Question: I need to make a chart with an optimized axis maximum value.
The current method I have of making charts simply uses the maximum value of all the graphs, then divides it by ten, and uses that as grid lines. I didn't write it.
These graphs have been changed. As soon as I fixed the code, my dynamic graphs started working, making this question nonsensical (because the examples no longer had any errors in them). I've updated these with static images, but some of the answers refrence different values. Keep that in mind.
<URL>
There were between 12003 and 14003 inbound calls so far in February. Informative, but ugly.
I'd like to avoid charts that look like a monkey came up with the -axis numbers.
Using the Google charts API helps a little bit, but it's still not quite what I want.

The numbers are clean, but the top of the y value is always the same as the maximum value on the chart. This chart scales from 0 to 1357. I need to have calculated the proper value of 1400, .
---
I'm throwing in <URL>'s defanition of a 'nice' number here because it explains it so well.
- - - -
## Solution
<URL>
I found the way to get the results that I want using a modified version of Mark Ransom's idea.
Fist, Mark Ransom's code determines the optimum spacing between ticks, when given the number of ticks. Sometimes this number ends up being more than twice what the highest value on the chart is, depending on how many grid lines you want.
What I'm doing is I'm running Mark's code with 5, 6, 7, 8, 9, and 10 grid lines (ticks) to find which of those is the lowest. With a value of 23, the height of the chart goes to 25, with a grid line at 5, 10, 15, 20, and 25. With a value of 26, the chart's height is 30, with grid lines at 5, 10, 15, 20, 25, and 30. It has the same spacing between grid lines, but there are more of them.
So here's the steps to just-about copy what Excel does to make charts all fancy.
1. Temporarily bump up the chart's highest value by about 5% (so that there is always some space between the chart's highest point and the top of the chart area. We want 99.9 to round up to 120)
2. Find the optimum grid line placement for 5, 6, 7, 8, 9, and 10 grid lines.
3. Pick out the lowest of those numbers. Remember the number of grid lines it took to get that value.
4. Now you have the optimum chart height. The lines/bar will never butt up against the top of the chart and you have the optimum number of ticks.
PHP:
'''
function roundUp($maxValue){
$optiMax = $maxValue * 2;
for ($i = 5; $i <= 10; $i++){
$tmpMaxValue = bestTick($maxValue,$i);
if (($optiMax > $tmpMaxValue) and ($tmpMaxValue > ($maxValue + $maxValue * 0.05))){
$optiMax = $tmpMaxValue;
$optiTicks = $i;
}
}
return $optiMax;
}
function bestTick($maxValue, $mostTicks){
$minimum = $maxValue / $mostTicks;
$magnitude = pow(10,floor(log($minimum) / log(10)));
$residual = $minimum / $magnitude;
if ($residual > 5){
$tick = 10 * $magnitude;
} elseif ($residual > 2) {
$tick = 5 * $magnitude;
} elseif ($residual > 1){
$tick = 2 * $magnitude;
} else {
$tick = $magnitude;
}
return ($tick * $mostTicks);
}
'''
Python:
'''
import math
def BestTick(largest, mostticks):
minimum = largest / mostticks
magnitude = 10 ** math.floor(math.log(minimum) / math.log(10))
residual = minimum / magnitude
if residual > 5:
tick = 10 * magnitude
elif residual > 2:
tick = 5 * magnitude
elif residual > 1:
tick = 2 * magnitude
else:
tick = magnitude
return tick
value = int(input(""))
optMax = value * 2
for i in range(5,11):
maxValue = BestTick(value,i) * i
print maxValue
if (optMax > maxValue) and (maxValue > value + (value*.05)):
optMax = maxValue
optTicks = i
print "
Test Value: " + str(value + (value * .05)) + "
Chart Height: " + str(optMax) + " Ticks: " + str(optTicks)
'''
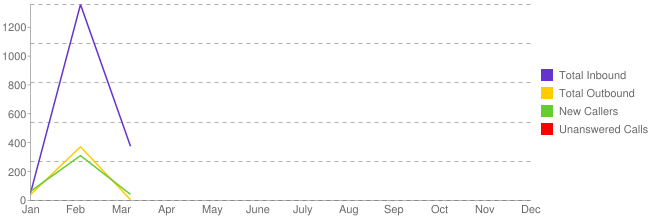
Answer: This is from a previous similar question:
<URL>
> I've done this with kind of a brute
force method. First, figure out the
maximum number of tick marks you can
fit into the space. Divide the total
range of values by the number of
ticks; this is the
spacing of the tick. Now calculate
the floor of the logarithm base 10 to
get the magnitude of the tick, and
divide by this value. You should end
up with something in the range of 1 to
10. Simply choose the round number greater than or equal to the value and
multiply it by the logarithm
calculated earlier. This is your
final tick spacing.Example in Python:
'''
import math
def BestTick(largest, mostticks):
minimum = largest / mostticks
magnitude = 10 ** math.floor(math.log(minimum) / math.log(10))
residual = minimum / magnitude
if residual > 5:
tick = 10 * magnitude
elif residual > 2:
tick = 5 * magnitude
elif residual > 1:
tick = 2 * magnitude
else:
tick = magnitude
return tick
'''